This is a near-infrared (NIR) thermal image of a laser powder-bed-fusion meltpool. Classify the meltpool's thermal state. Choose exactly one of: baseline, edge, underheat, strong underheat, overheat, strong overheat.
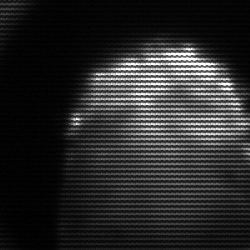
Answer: edge